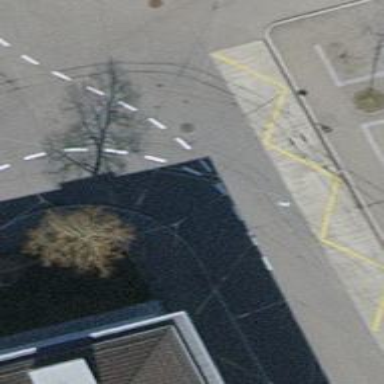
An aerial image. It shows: Bus stop for trolleybuses with designated stop position for public transport.